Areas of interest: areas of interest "Industrial"
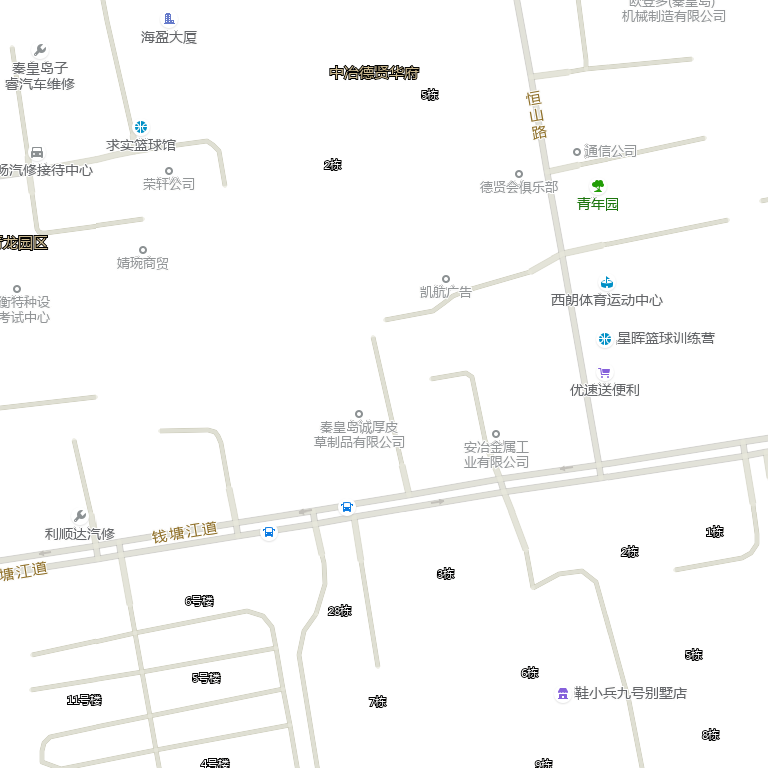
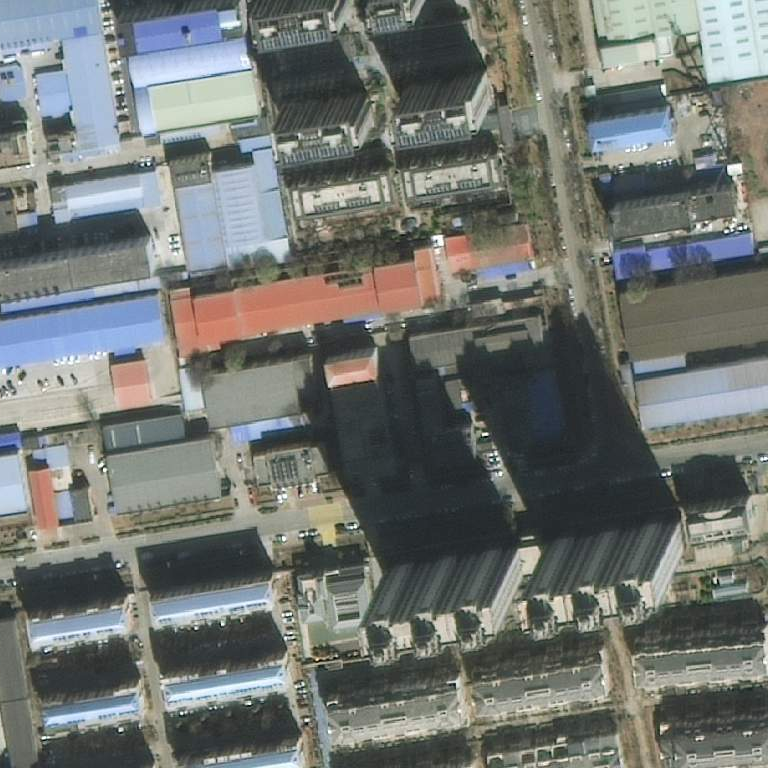